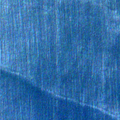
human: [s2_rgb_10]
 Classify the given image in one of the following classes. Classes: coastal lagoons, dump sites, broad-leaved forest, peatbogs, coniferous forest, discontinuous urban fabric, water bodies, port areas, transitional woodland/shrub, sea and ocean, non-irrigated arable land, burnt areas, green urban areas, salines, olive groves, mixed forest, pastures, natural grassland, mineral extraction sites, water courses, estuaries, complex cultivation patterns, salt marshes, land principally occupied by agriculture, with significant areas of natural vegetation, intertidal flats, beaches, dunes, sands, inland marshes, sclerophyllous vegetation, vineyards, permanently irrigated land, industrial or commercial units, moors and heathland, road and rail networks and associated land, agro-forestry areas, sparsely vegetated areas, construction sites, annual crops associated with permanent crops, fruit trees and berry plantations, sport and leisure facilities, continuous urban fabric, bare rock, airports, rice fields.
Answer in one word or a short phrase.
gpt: continuous urban fabric